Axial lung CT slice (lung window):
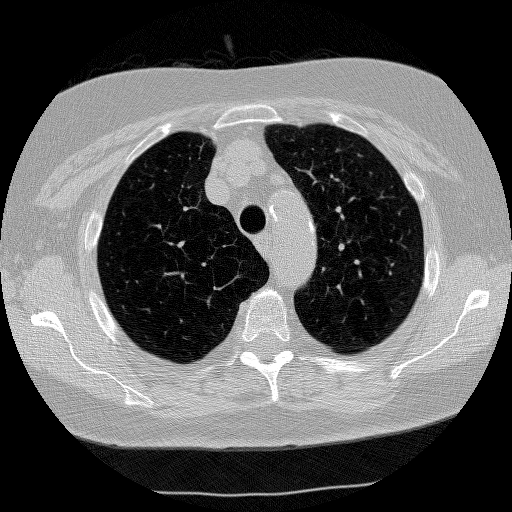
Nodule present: no